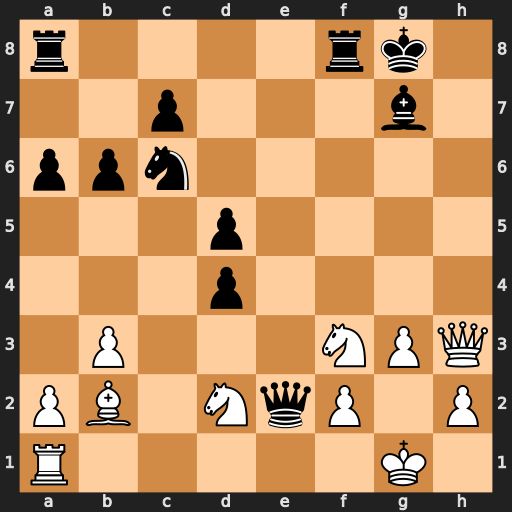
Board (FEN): r4rk1/2p3b1/ppn5/3p4/3p4/1P3NPQ/PB1NqP1P/R5K1
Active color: w
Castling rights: -
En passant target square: -
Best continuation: Re1 Qd3 Qe6+